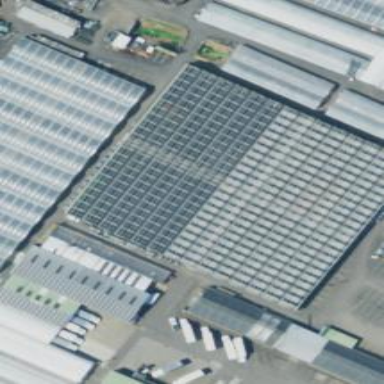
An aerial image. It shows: Greenhouse.